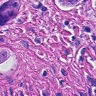
Metastatic tissue present: yes